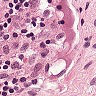
Metastatic tissue present: no